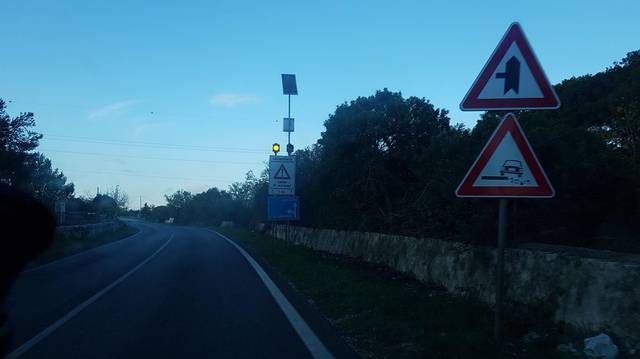
Region: Italy
Coordinates: 40.705, 17.581